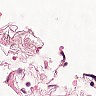
Metastatic tissue present: no